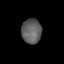
Tissue: prostate
Cell type: T cells
Senescence score: 0.2705
Nuclear area (px): 480
Mean DAPI intensity: 94.91